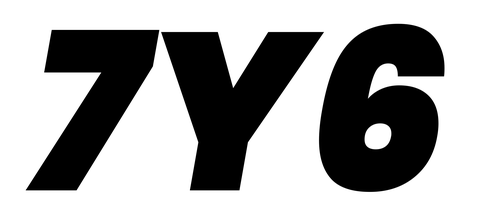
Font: Poppins-BlackItalic